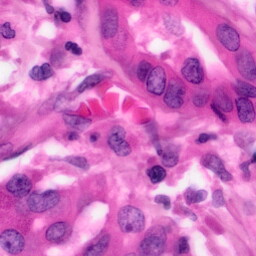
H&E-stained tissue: Pancreatic